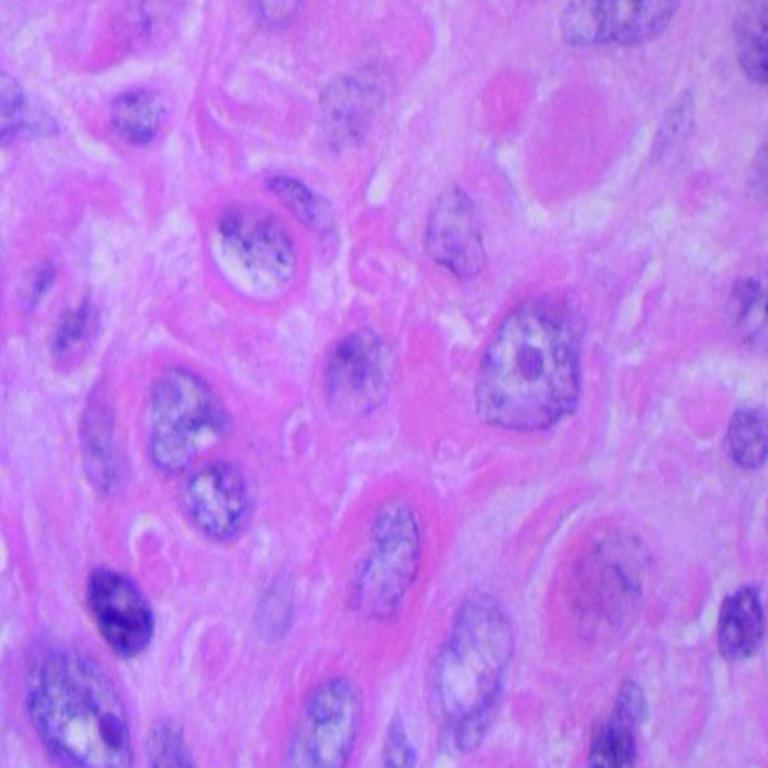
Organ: lung
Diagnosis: squamous carcinomas